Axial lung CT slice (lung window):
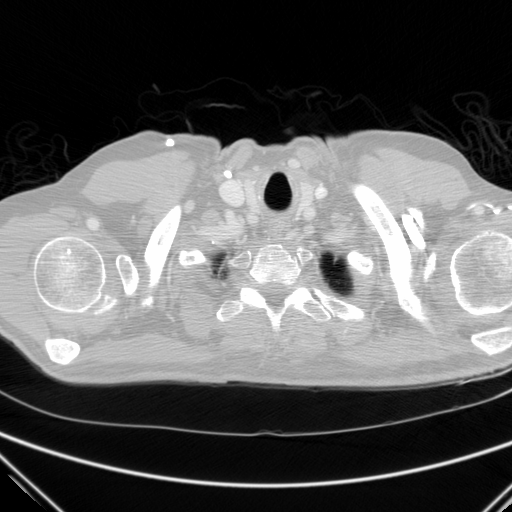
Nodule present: no